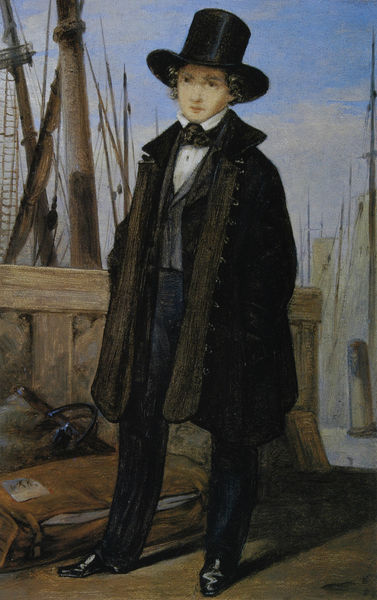
Titel: Richard Kersting vor seiner Abreise nach Riga
Künstler: Georg Friedrich Kersting
Standort: München
Institution: Neue Pinakothek
Schlagwörter: blau, dunkel, gemälde, himmel, mann, meer, schatten, umhang, weiß, wolken, ocker, see, braun, elegant, grau, hell, hintergrund, holz, hut, licht, mund, schwarz, blick, schal, tuch, wolke, zaun, beige, hochformat, mode, schleife, zylinder, anzug, blond, hemd, hose, jacke, jung, wand, augen, gesicht, kleidung, kragen, pelz, stehen, bildnis, herr, hände, portrait, porträt, brüstung, auge, haare, mantel, adel, händler, kaufmann, kind, england, kontrast, locken, boot, boote, handel, sack, henkel, schiff, schiffe, segel, segelboot, schuhe, mast, segelschiff, gepäck, säcke, klein, amerika, hafen, kai, masten, abfahrt, leiter, reling, frack, krawatte, halstuch, streifen, geländer, poliert, edel, junge, knöpfe, fliege, schick, weste, chapeau, takelage, segeln, griff, knabe, buch, abschied, matrose, beutel, tasche, schuh, junger mann, gewehr, reise, binder, aufbruch, innenfutter, lackschuhe, auswanderer, auswandern, bod, bood, deck, emigrant, entdecken, erwachsen, erwachsenenkleidung, lackschhe, london, mantelö, manteö, marine, oelz, pelzgesatz, reep, reisekoffer, reisemantel, reisender, reisetasche, schiaff, seereise, seesack, segelbot, segeltuch, sixtant, spießer, strickleiter, tagelage, taschen, zylinde, lackiert, zelte, koffer, hosenbeine, poller, blanken, rahe, ballen, schiffsmasten, wanten, hauptmast, zyliinder, erjunge